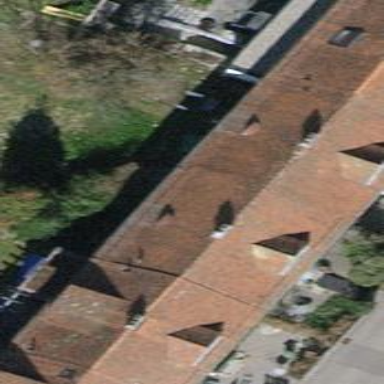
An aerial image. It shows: Building with tiled roof.